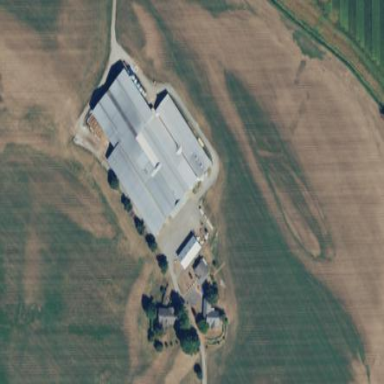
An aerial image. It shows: Farmyard area.